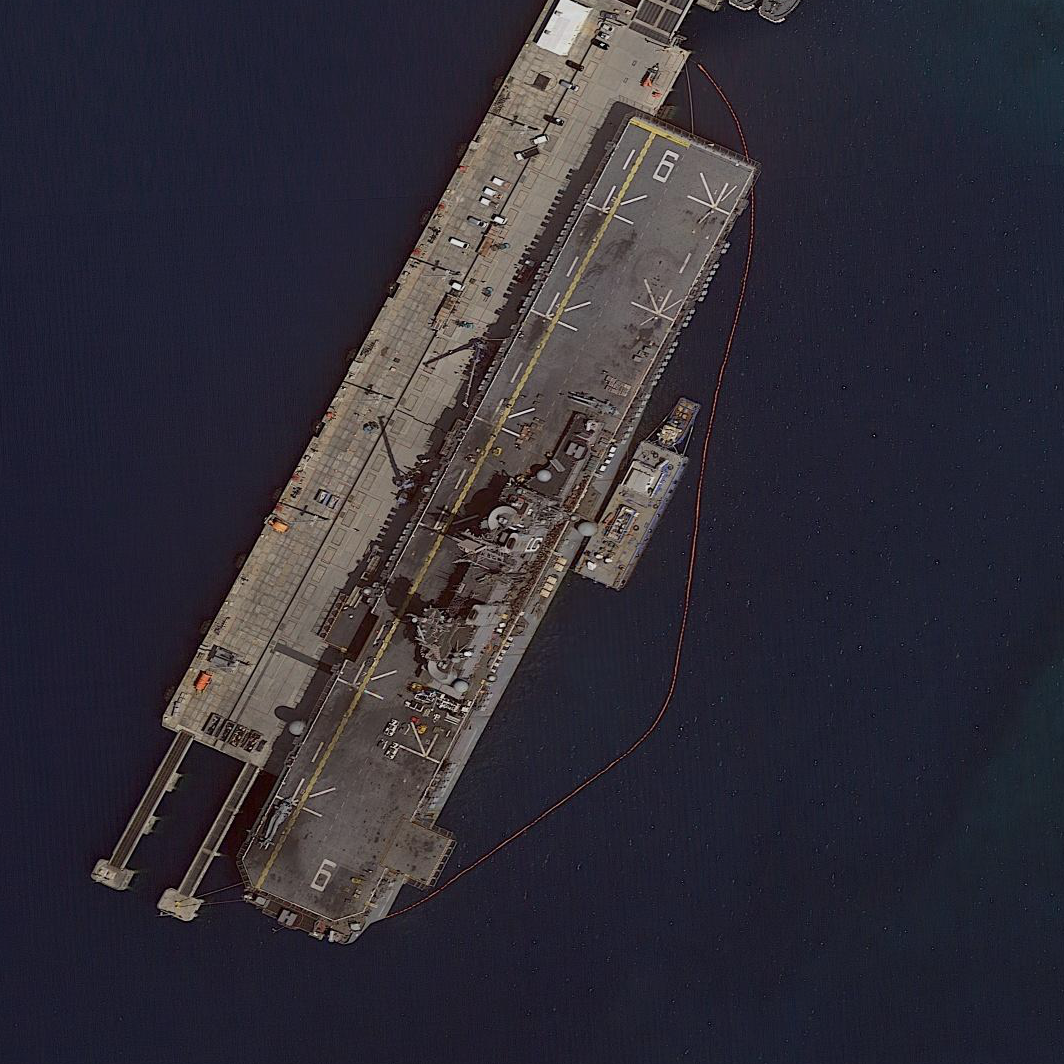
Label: assault